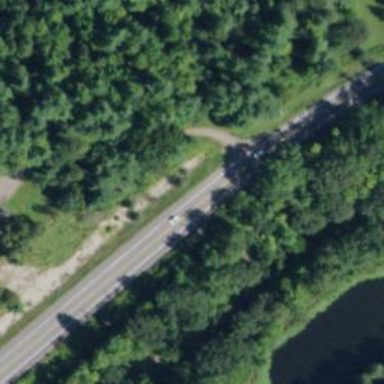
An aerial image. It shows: Asphalt trunk highway.